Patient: sex M, age 43
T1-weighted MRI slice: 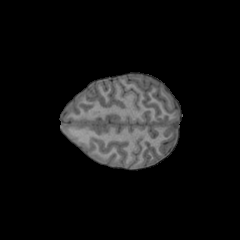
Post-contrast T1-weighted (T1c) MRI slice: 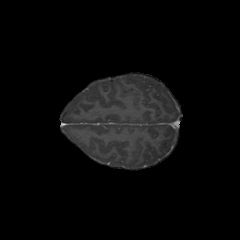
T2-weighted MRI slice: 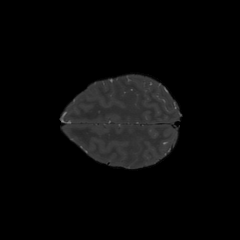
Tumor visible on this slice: no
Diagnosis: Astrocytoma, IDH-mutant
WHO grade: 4